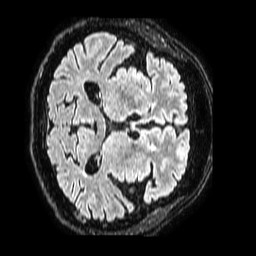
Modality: FLAIR
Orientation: axial
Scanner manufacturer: philips
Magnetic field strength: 1.5 T
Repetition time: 4.8 s
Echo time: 0.3 s